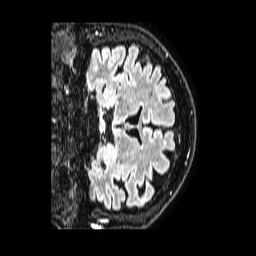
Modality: FLAIR
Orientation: coronal
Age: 73
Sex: male
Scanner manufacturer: philips
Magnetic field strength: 1.5 T
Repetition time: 4.8 s
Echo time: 0.3 s